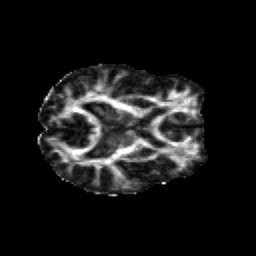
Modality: FA
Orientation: axial
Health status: healthy
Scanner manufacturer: siemens
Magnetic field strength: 3 T
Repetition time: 12 s
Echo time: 0.092 s